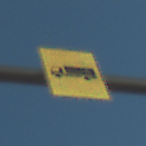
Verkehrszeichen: KFZZulaessigeGesamtmasse3Komma5TOhnePfeilsymbol
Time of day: SunriseSunset
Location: Outdoor (Nature)
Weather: Clear
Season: NotSpecified
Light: Natural